Question: I'd like to change the x value in the data variable for my line object while I'm changing the x1 and x2 attributes. How do I do that? See code and image below.
'''
function updateBorder(x, whichBorder) {
temp_border = svg.selectAll(whichBorder)
.attr("x1", x)
.attr("x2", x);
}
'''

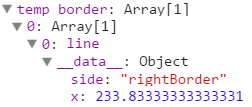
Answer: You can modify your data in d3 callbacks.
'''
function updateBorder(x, whichBorder) {
temp_border = svg.selectAll(whichBorder)
.each(function (d) { d.x = x })
.attr("x1", x)
.attr("x2", x);
}
'''
But mutating data in random places not always good idea.